Interaction volume radius: 5 \u00c5
Interaction volume height: 10 \u00c5
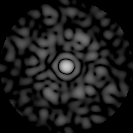
Disorder parameter: 0.8886